Предположим, что в результате сильных пожаров в верхних слоях атмосферы Земли возникнет сплошной тонкий слой сажи, поглощающий практически все падающее на него солнечное излучение, за исключением инфракрасного.
Какой стала бы при этом средняя температура Земли, если сейчас она составляет $T =300 ~К$? Учтите, что в состоянии теплового равновесия любое тело излучает с единицы поверхности поток энергии, который пропорционален четвертой степени его температуры (закон Стефана—Больцмана). Считать, что при температуре $T$ практически все излучение инфракрасное. Отражением пренебречь.
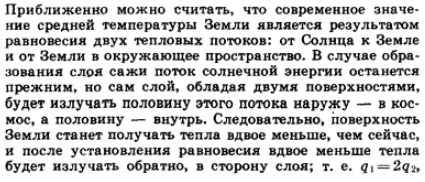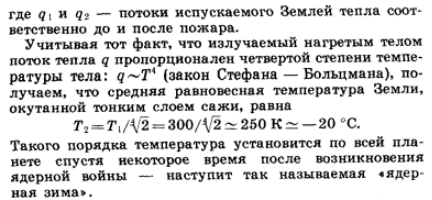
Темы:
T, Термодинамика, Излучение, Всероссийские, Температура